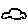
Label: car